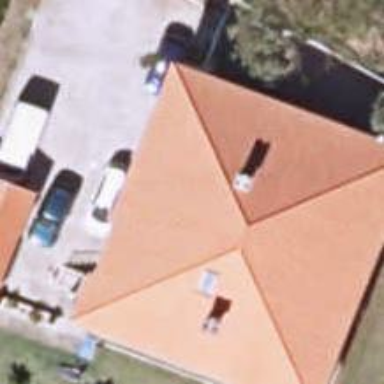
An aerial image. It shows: Simple and straightforward house.